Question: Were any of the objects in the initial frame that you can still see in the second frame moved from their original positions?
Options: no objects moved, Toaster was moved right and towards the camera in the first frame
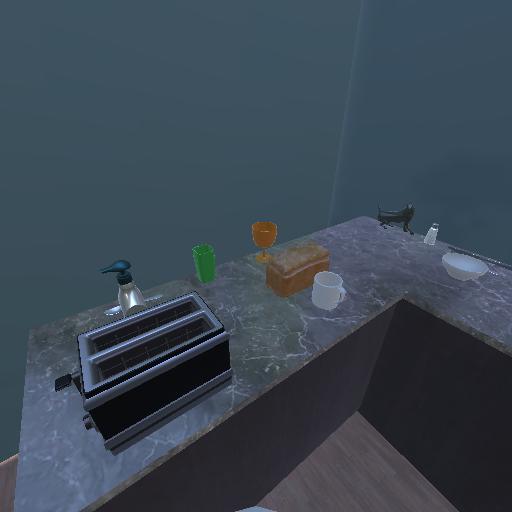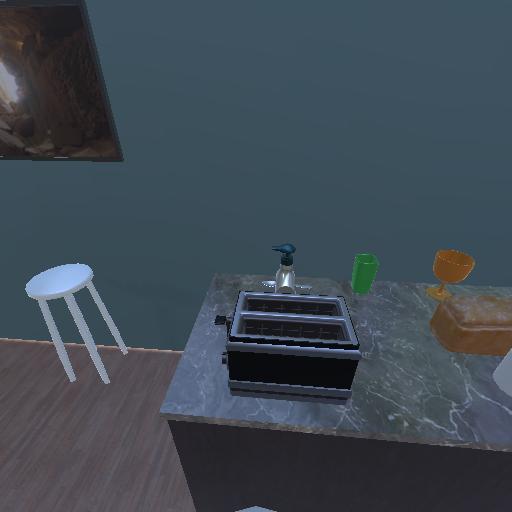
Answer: no objects moved